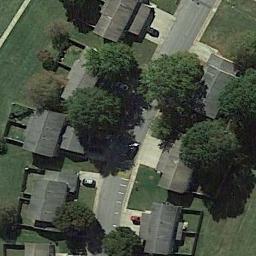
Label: medium_residential